Question: I Have below mapping,

and I need to use that city name base on name and code,
for ex: if name = a , code = 2 the city should be "nagpur"
like that I need to access this mapping ,
So how should I do it in python by creating dictionary of dictionary
Thanks in Advance
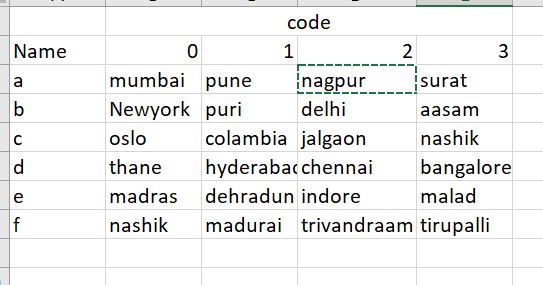
Answer: I design new way by creating python dictionary:
'''
d = {"a": {0:"mumbai",
1:"pune",
2: "nagpur",
3: "surat"},
"b": {0: "newyork",
1: "puri",
2: "delhi",
3: "aasam"}
}
city = d["a"][2]
print(f"city : {city}")
'''
it gives output is '"nagpur"'